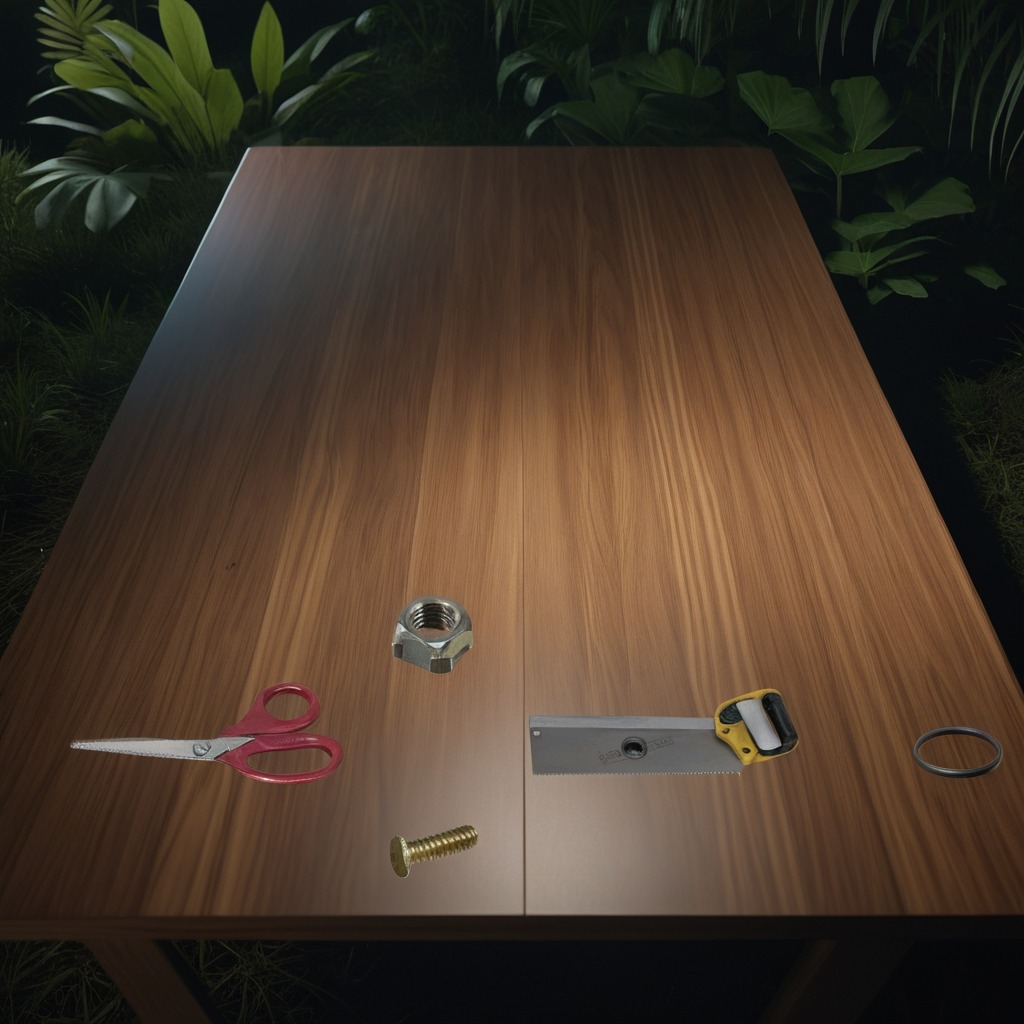
A rubber Oring, a metal machine screw, a handheld metal saw, a metal nut, and a pair of scissors are lying on the wooden table inside a jungle field workshop tent at night.